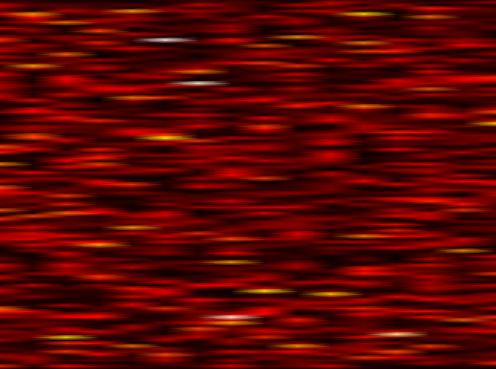
Label: FOFDM